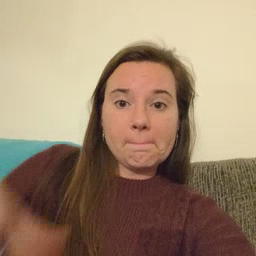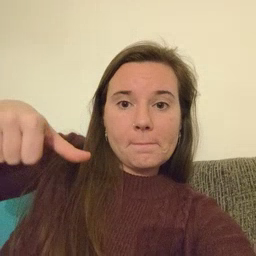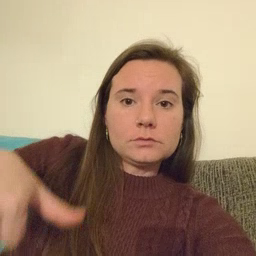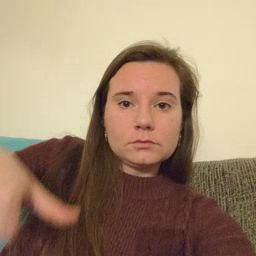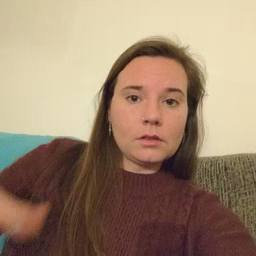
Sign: puzzle